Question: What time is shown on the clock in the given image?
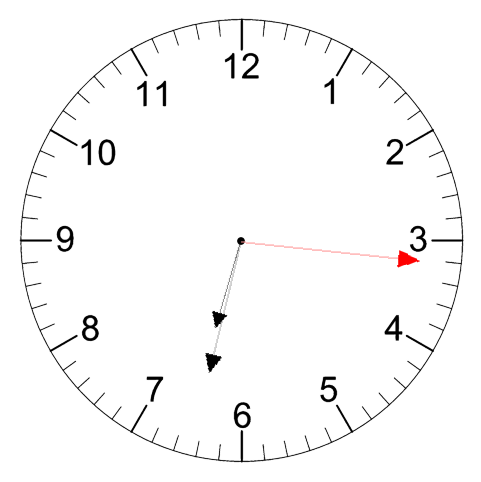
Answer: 06:32:16